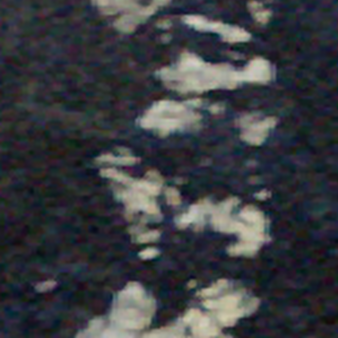
Label: other